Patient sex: F
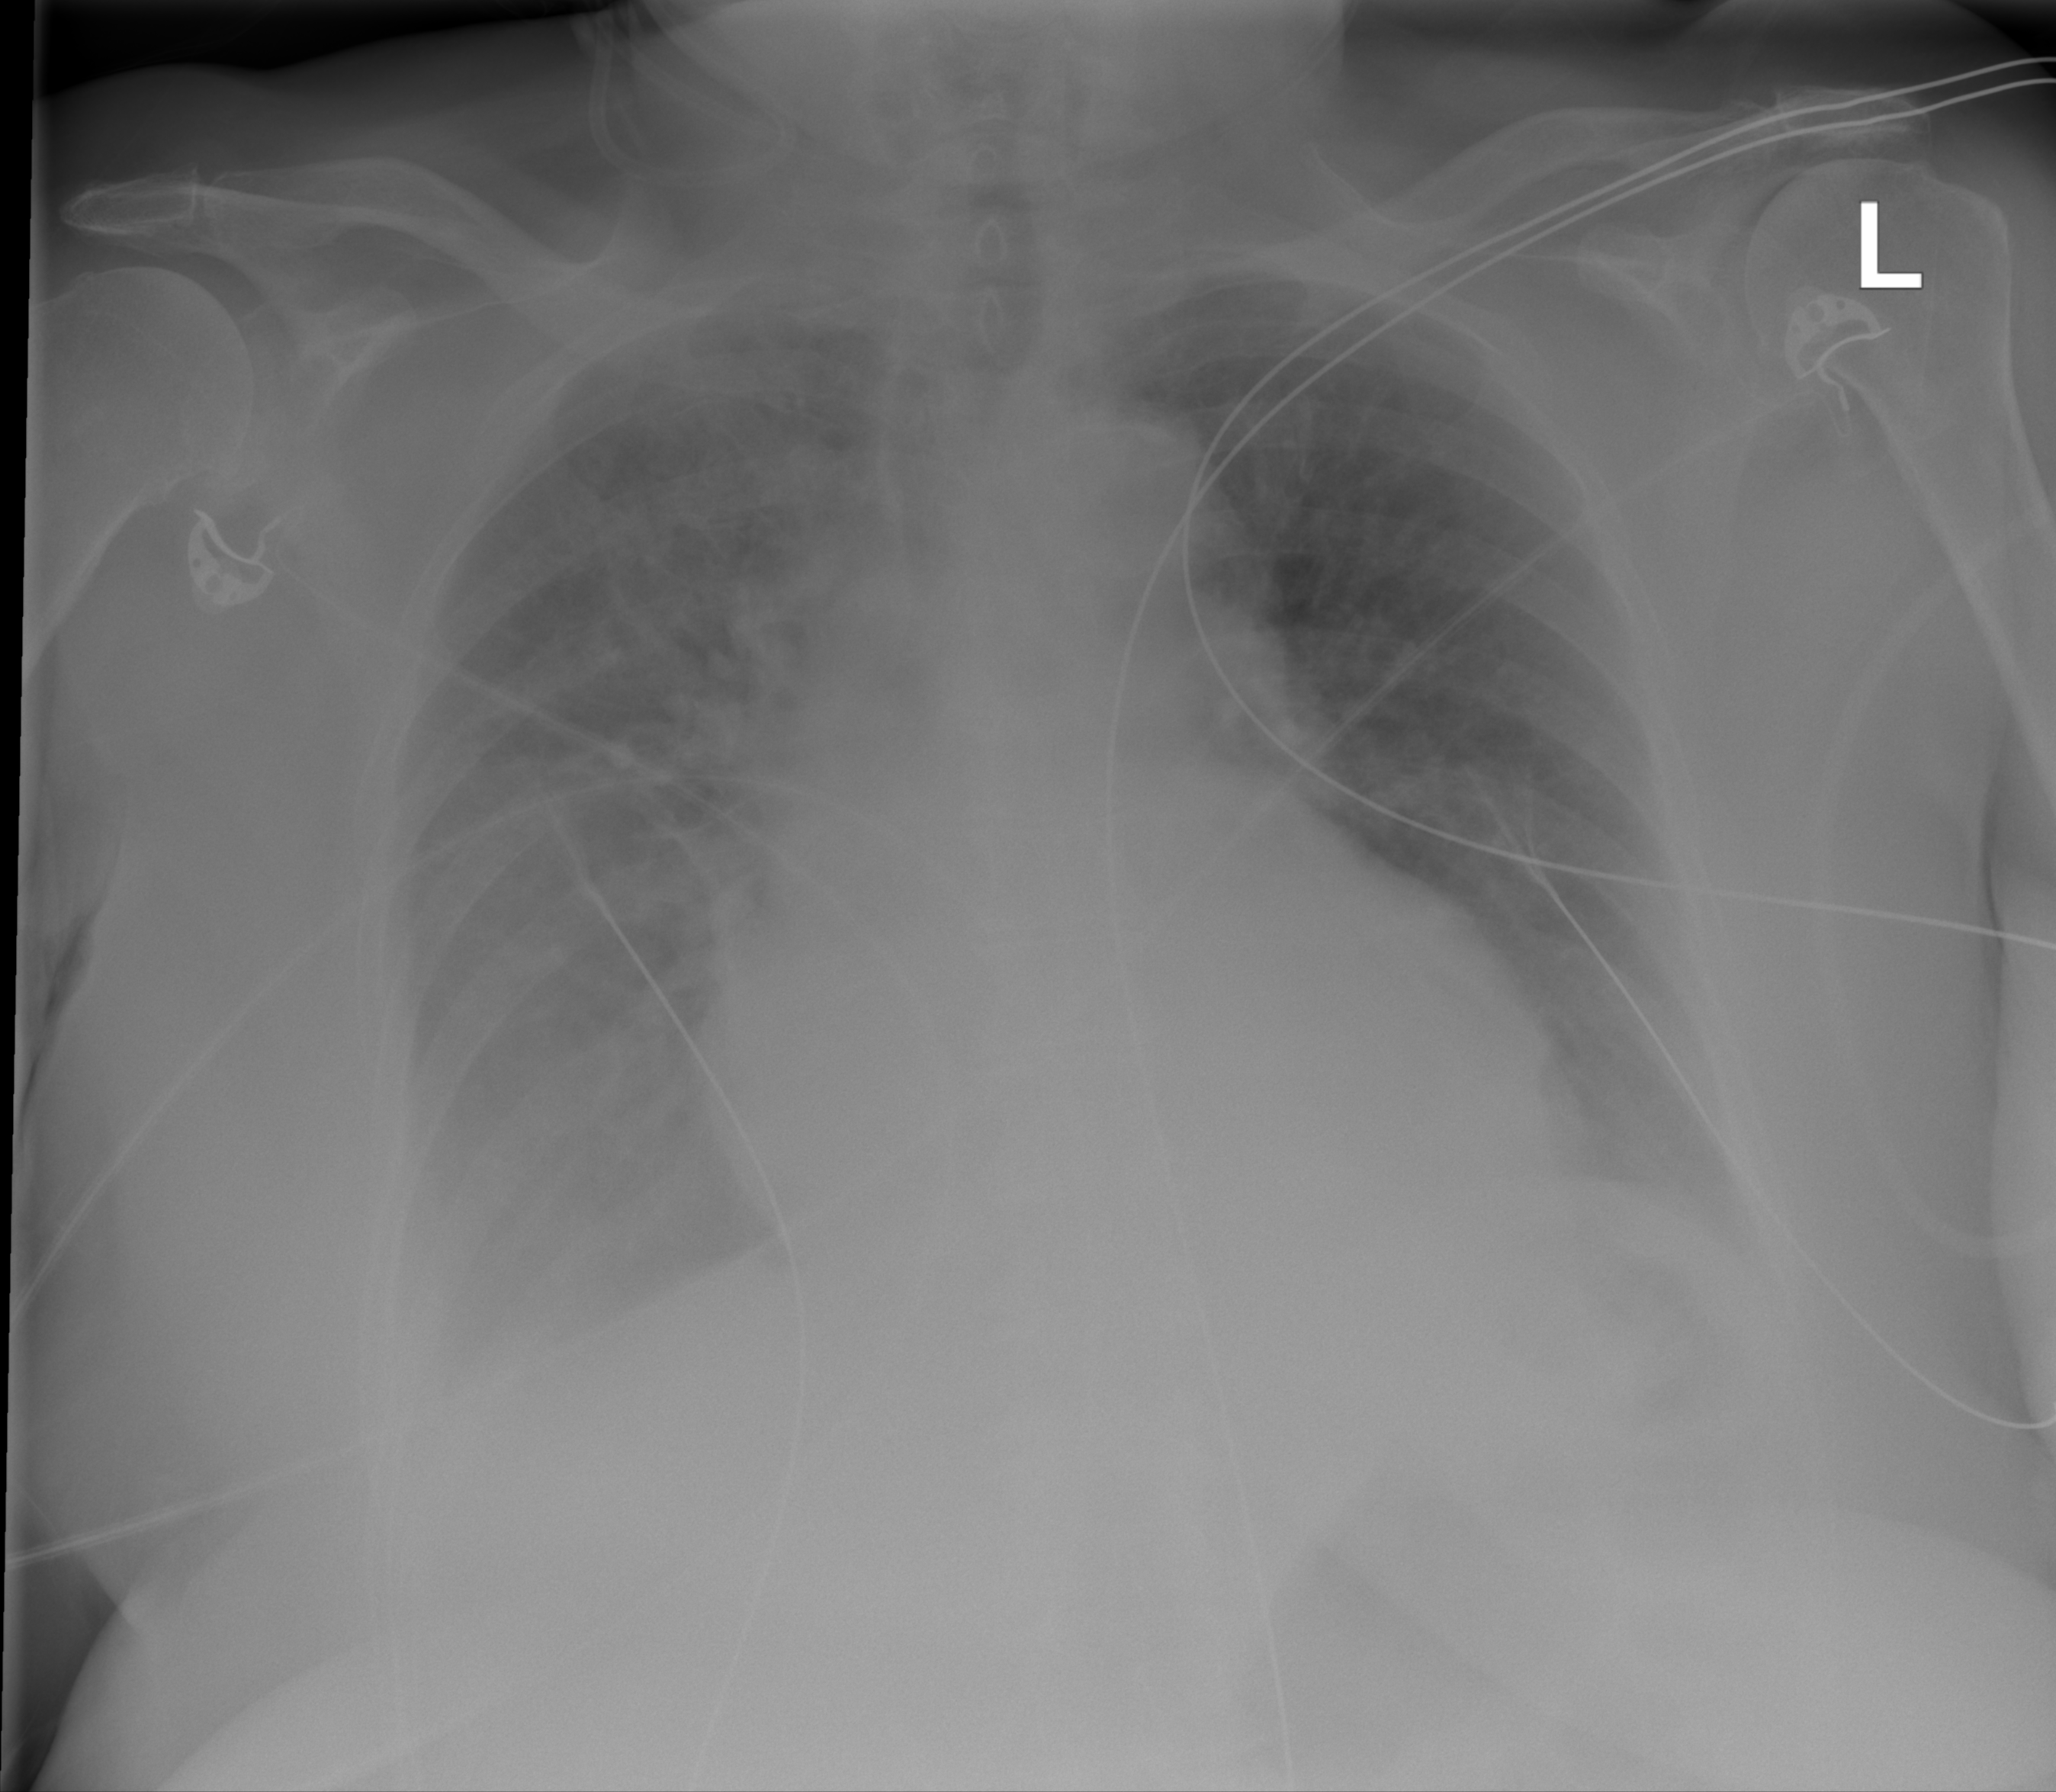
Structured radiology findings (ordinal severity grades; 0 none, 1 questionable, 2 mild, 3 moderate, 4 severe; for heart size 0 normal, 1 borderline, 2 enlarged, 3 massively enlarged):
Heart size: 2
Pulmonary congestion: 2
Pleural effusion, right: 2
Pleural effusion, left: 1
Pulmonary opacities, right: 2
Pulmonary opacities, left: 0
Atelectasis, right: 2
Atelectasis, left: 2